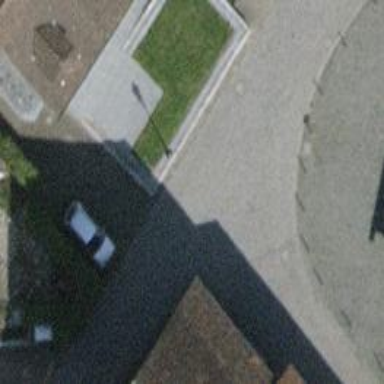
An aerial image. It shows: Residential road with sett surface.